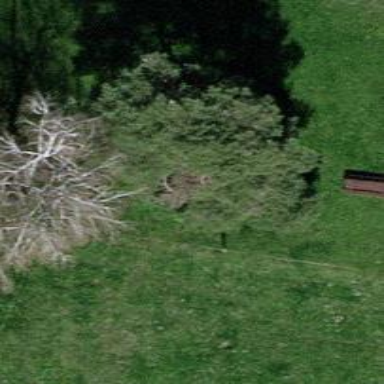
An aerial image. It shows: Beautiful tree in nature.